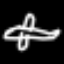
Label: airplane